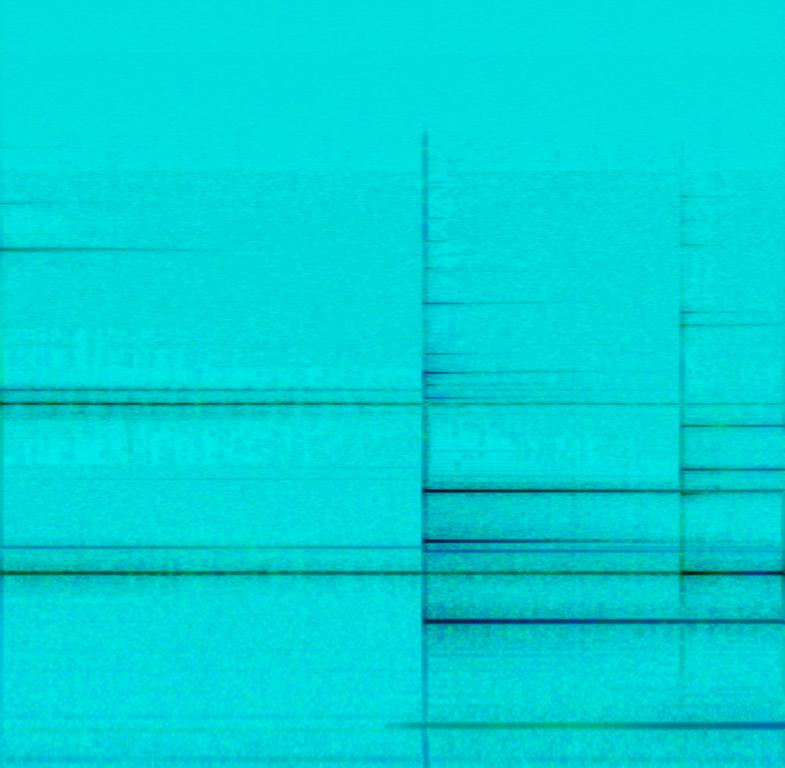
This is a recording of bells with a resonant sound. The sound induces a calming, relaxing effect. This piece would suit perfectly as a background track for a meditation video. It could also be playing in the background at a spa.